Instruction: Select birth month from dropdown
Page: traveler
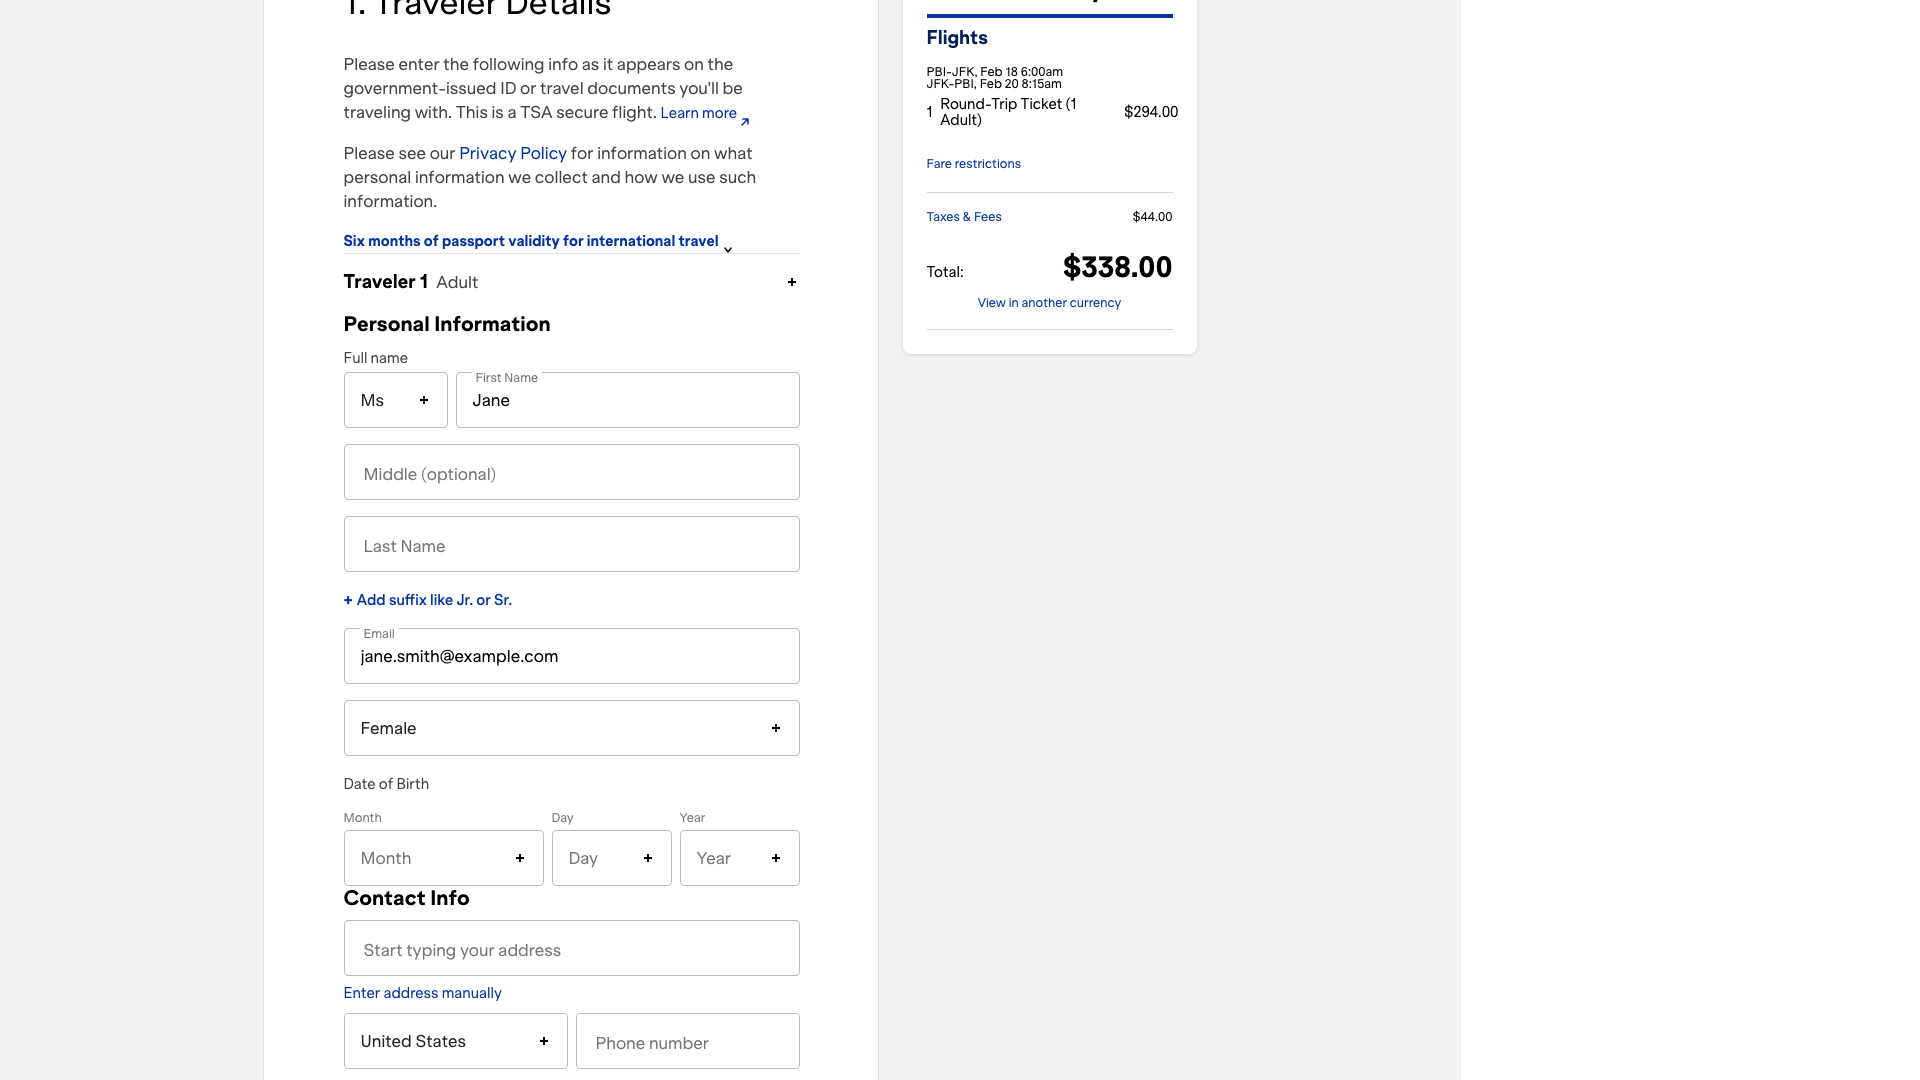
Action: click